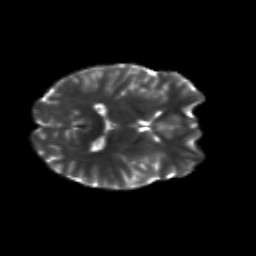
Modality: T2w
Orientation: axial
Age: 26
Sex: female
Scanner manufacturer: siemens
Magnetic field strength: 3 T
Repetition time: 8.8 s
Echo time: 0.085 s